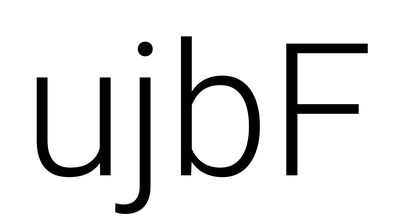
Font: Roboto_Light